Question: So im running into a issue with my admob ad takeup twice the space within my layout.
I have no idea why its take up this extra space and im looking for someone that can help me out.

## Layout
'''
<LinearLayout xmlns:android="http://schemas.android.com/apk/res/android"
xmlns:ads="http://schemas.android.com/apk/res-auto"
android:id="@+id/linearLayout"
android:layout_width="fill_parent"
android:layout_height="fill_parent"
android:orientation="vertical" >
<RelativeLayout
android:layout_width="match_parent"
android:layout_height="match_parent"
android:background="@color/light_grey"
android:orientation="vertical" >
<LinearLayout
android:id="@+id/adlinearlayout"
android:layout_width="wrap_content"
android:layout_height="wrap_content"
android:layout_above="@+id/include1"
android:layout_alignParentLeft="true"
android:layout_alignParentRight="true"
android:layout_alignParentTop="true"
android:orientation="vertical" >
<com.google.android.gms.ads.AdView
android:id="@+id/adView"
android:layout_width="wrap_content"
android:layout_height="wrap_content"
ads:adSize="BANNER"
ads:adUnitId="MY-APP-PUB-ID" >
</com.google.android.gms.ads.AdView>
</LinearLayout>
<include
android:id="@+id/include2"
android:layout_width="wrap_content"
android:layout_height="wrap_content"
android:layout_alignParentBottom="true"
android:layout_alignParentLeft="true"
layout="@layout/number_pickers" />
<include
android:id="@+id/include1"
android:layout_width="wrap_content"
android:layout_height="wrap_content"
android:layout_above="@+id/include2"
android:layout_alignParentLeft="true"
layout="@layout/total_weight" />
</RelativeLayout>
'''
## Logcat
'''
12-15 02:09:32.265: W/ResourceType(9407): Requesting resource 0x7f0b000d failed because it is complex
12-15 02:09:32.265: E/GooglePlayServicesUtil(9407): The Google Play services resources were not found. Check your project configuration to ensure that the resources are included.
12-15 02:09:32.335: W/ResourceType(9407): Requesting resource 0x7f0b000d failed because it is complex
12-15 02:09:32.335: E/GooglePlayServicesUtil(9407): The Google Play services resources were not found. Check your project configuration to ensure that the resources are included.
12-15 02:09:32.345: W/ResourceType(9407): Requesting resource 0x7f0b000d failed because it is complex
12-15 02:09:32.345: E/GooglePlayServicesUtil(9407): The Google Play services resources were not found. Check your project configuration to ensure that the resources are included.
12-15 02:09:33.597: I/Ads(9407): Scheduling ad refresh 60000 milliseconds from now.
12-15 02:09:33.597: I/Ads(9407): Ad finished loading.
'''
## Code
'''
String id = "ADMOBID";
adView = new AdView(this);
adView.setAdUnitId(id);
adView.setAdSize(AdSize.BANNER);
LinearLayout layout = (LinearLayout)findViewById(R.id.adlinearlayout);
layout.addView(adView);
AdRequest request = new AdRequest.Builder()
.addTestDevice(AdRequest.DEVICE_ID_EMULATOR) // All emulators
.addTestDevice("DEVICE_ID") // Device
.build();
// Load the adView with the ad request.
adView.loadAd(request);
'''
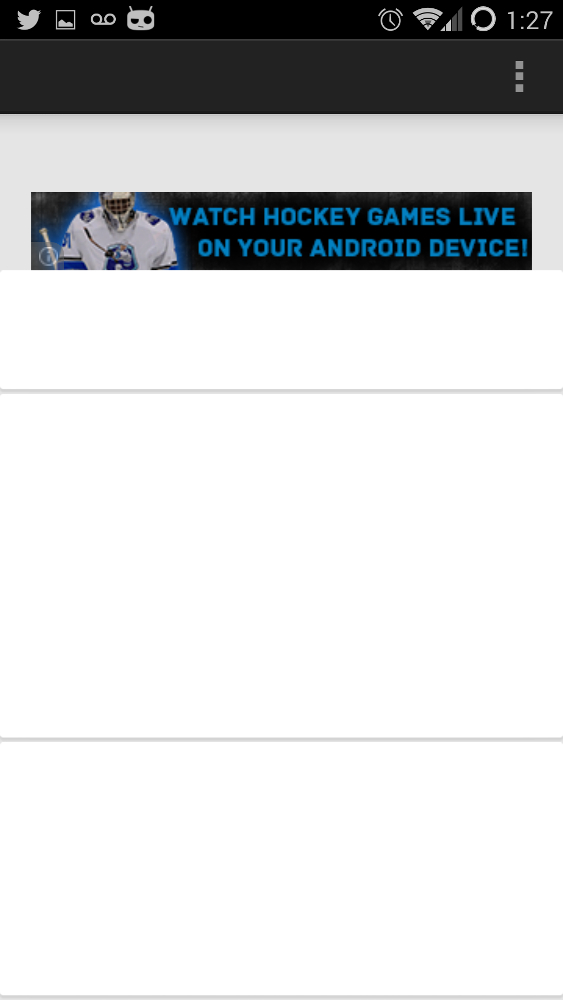
Answer: Your settings the height to match_parent. If you go and read the sample on XML it should be set to wrap_content.
Full sample:
'''
<com.google.android.gms.ads.AdView android:id="@+id/adView"
android:layout_width="wrap_content"
android:layout_height="wrap_content"
ads:adUnitId="MY_AD_UNIT_ID"
ads:adSize="BANNER"/>
'''
And here is the <URL>.